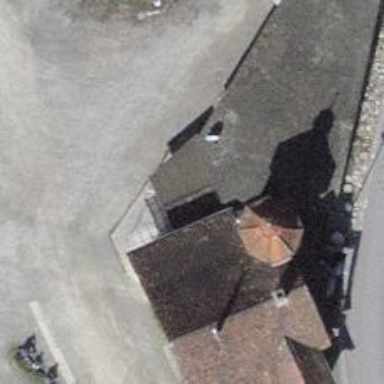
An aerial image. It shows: Restaurant.